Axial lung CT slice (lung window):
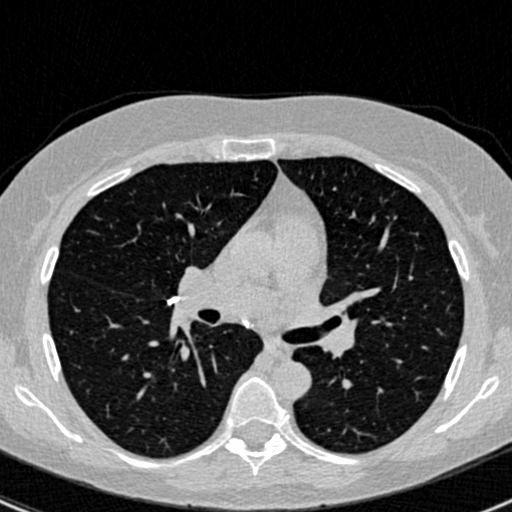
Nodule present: no